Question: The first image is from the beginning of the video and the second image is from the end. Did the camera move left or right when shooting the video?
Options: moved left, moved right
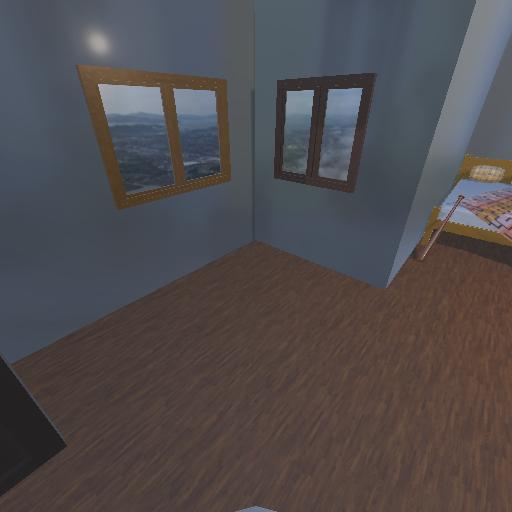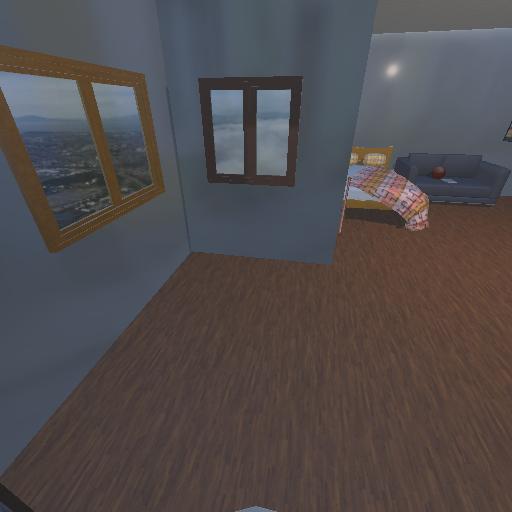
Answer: moved left